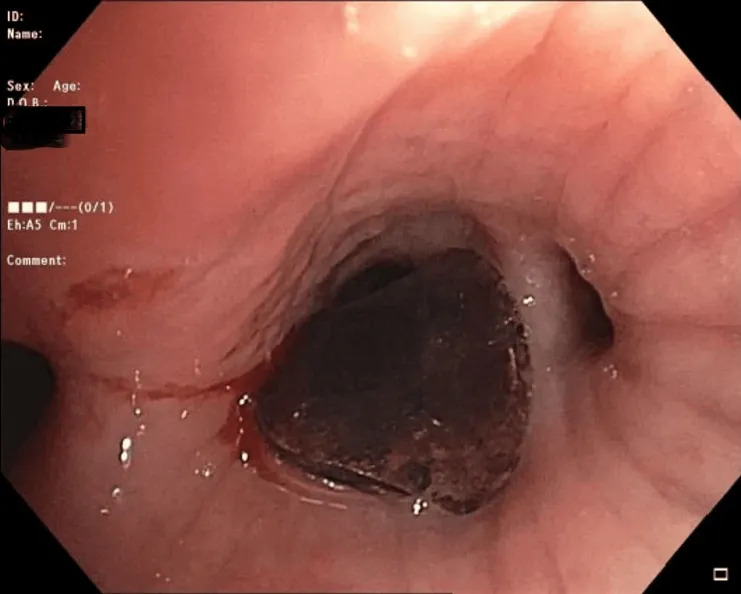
A close-up of the foreign body obstructing the right lower lobe.
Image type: endoscopy (airway_endoscopy)